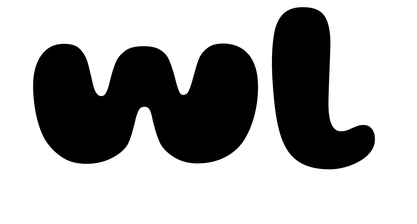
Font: Gluten_ExtraBold